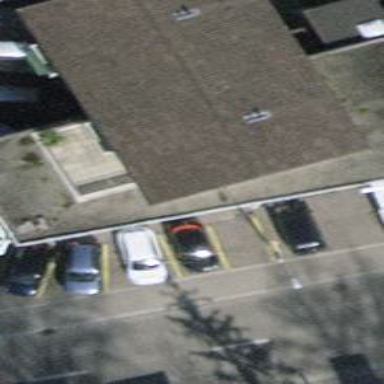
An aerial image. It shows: Car shop.